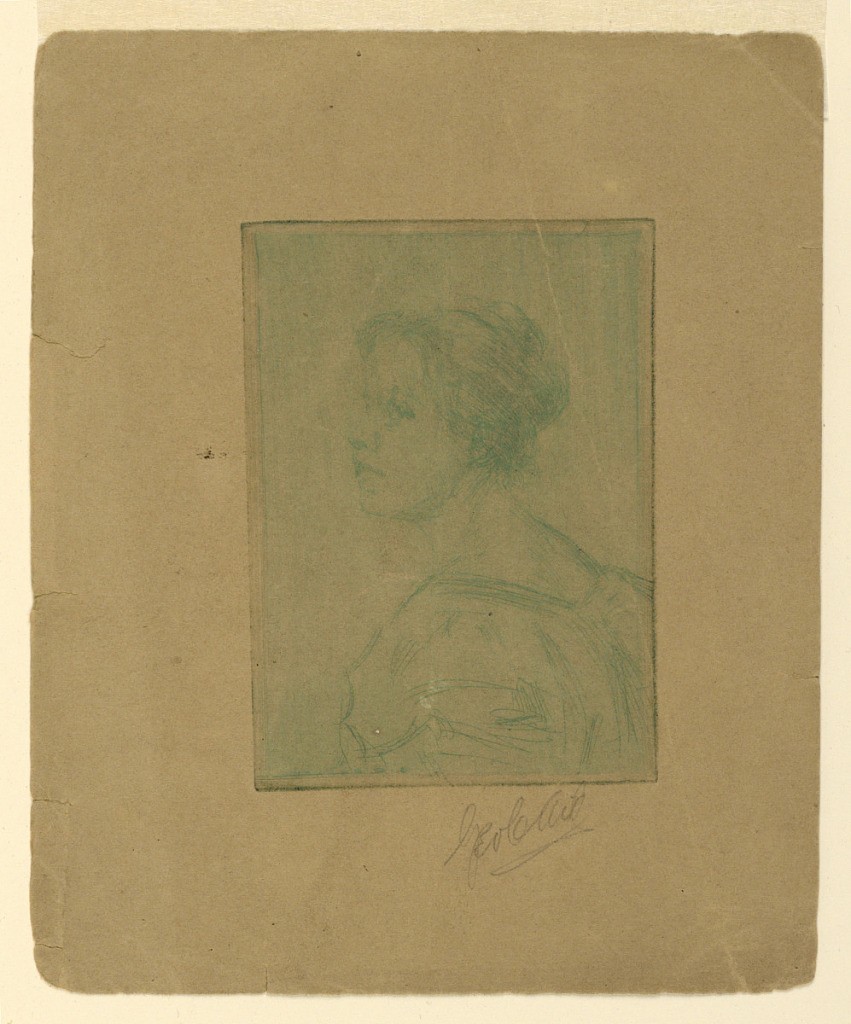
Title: Head of a Young Woman
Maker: George Charles Aid, American, 1872–1938
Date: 1900–10
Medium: Etching in green ink on buff-colored paper
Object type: Print
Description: Bust portrait of a young woman, seen from the left back, her head turned toward the left.